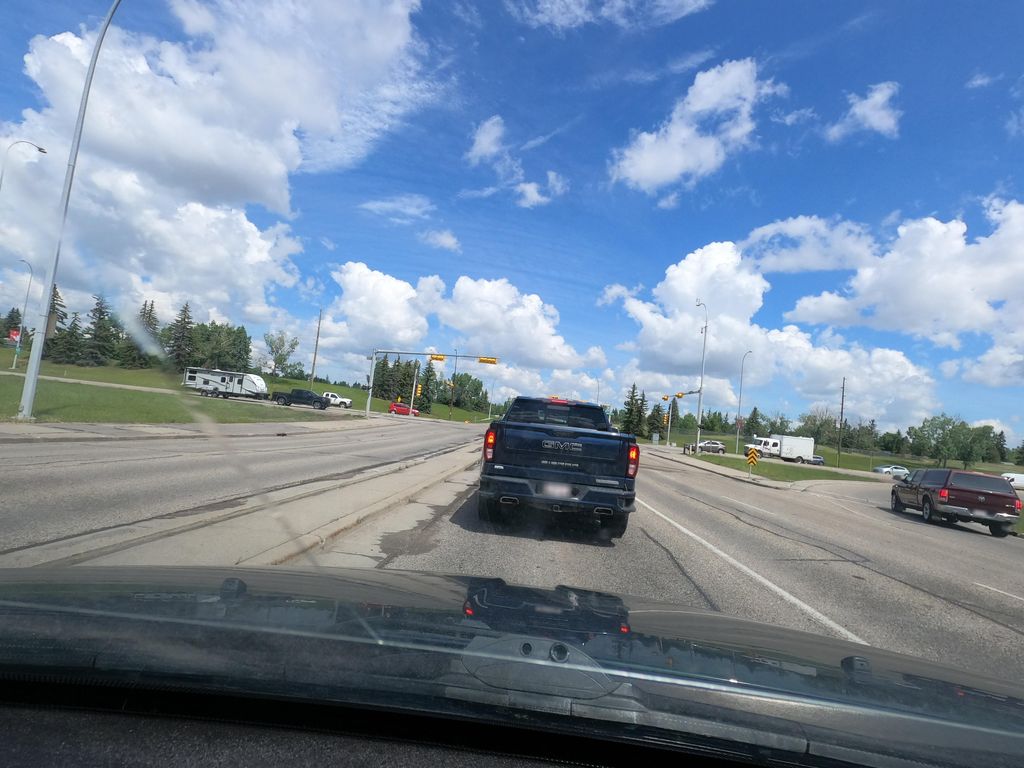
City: calgary